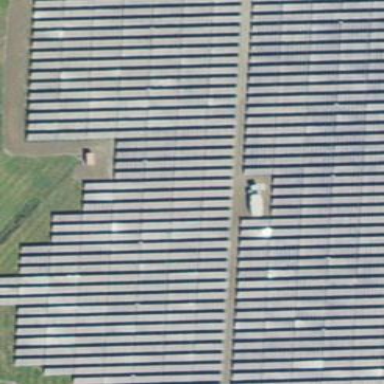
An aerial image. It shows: Solar power plant with photovoltaic technology. The plant generates electricity and is enclosed by fence.